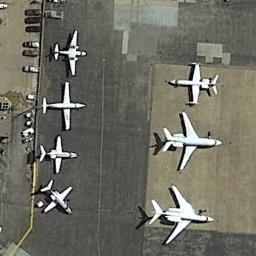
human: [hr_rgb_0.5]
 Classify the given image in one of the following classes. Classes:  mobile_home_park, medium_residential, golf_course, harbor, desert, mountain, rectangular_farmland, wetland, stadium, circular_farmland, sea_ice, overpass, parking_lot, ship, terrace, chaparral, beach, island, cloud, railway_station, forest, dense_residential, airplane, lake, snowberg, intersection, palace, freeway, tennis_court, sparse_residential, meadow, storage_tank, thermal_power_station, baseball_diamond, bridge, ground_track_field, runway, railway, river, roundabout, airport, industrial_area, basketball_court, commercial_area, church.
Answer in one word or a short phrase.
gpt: airplane